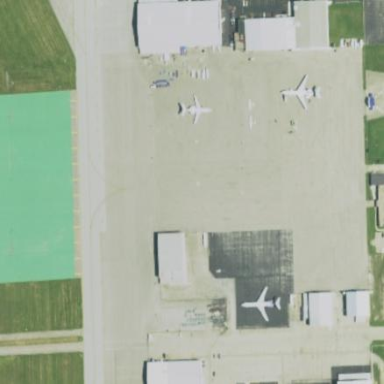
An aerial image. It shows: Apron at the airport.